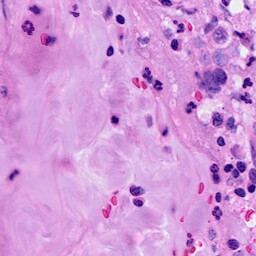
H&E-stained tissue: Breast